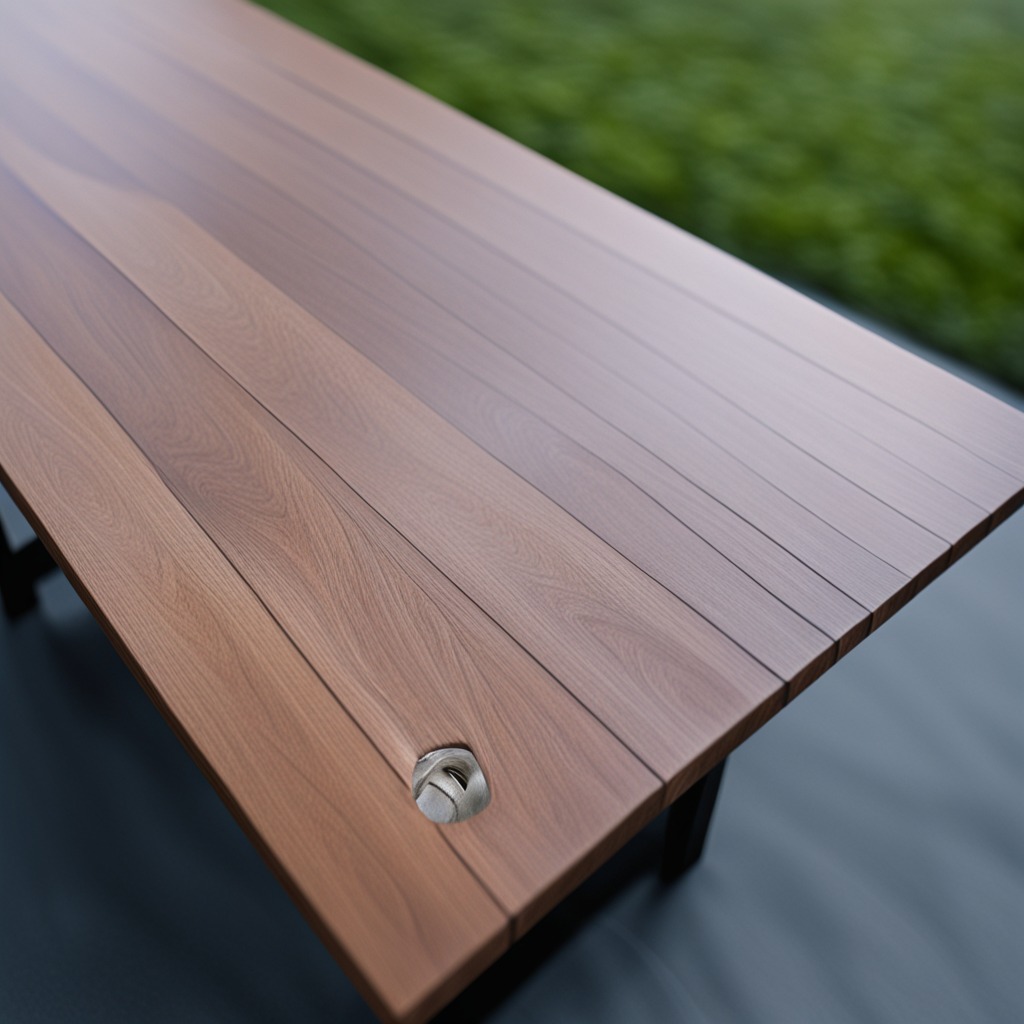
A metal nut lies on the old table.